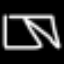
Label: pants